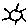
Label: sun